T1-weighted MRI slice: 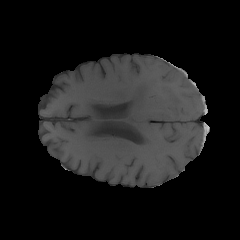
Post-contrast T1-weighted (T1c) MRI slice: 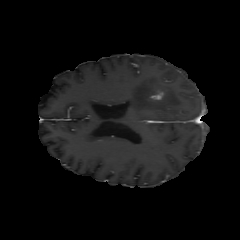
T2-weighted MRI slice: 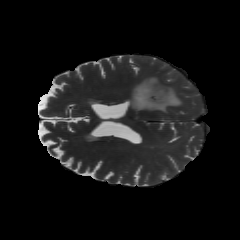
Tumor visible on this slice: yes